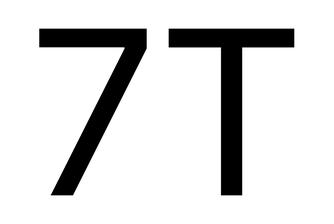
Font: Inter_Regular